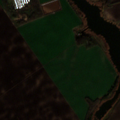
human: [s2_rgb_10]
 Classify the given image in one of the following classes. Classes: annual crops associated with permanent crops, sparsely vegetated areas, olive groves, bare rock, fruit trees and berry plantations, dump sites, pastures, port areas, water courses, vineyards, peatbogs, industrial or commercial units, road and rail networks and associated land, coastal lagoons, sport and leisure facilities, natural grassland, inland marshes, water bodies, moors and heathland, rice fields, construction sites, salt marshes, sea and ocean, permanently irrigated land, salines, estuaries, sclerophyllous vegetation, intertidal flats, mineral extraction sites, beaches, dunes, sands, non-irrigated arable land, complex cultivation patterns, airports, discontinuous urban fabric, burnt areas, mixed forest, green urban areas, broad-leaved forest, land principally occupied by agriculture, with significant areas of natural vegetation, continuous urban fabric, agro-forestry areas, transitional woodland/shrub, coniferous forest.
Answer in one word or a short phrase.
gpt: industrial or commercial units, non-irrigated arable land, water bodies